Brain MRI, t2w sequence, axial 2D slice.
Patient: age 38, sex F, weight 95 kg, height 1.95 m
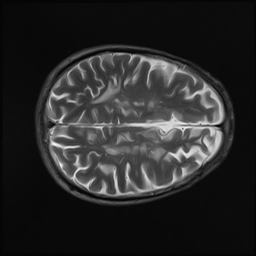